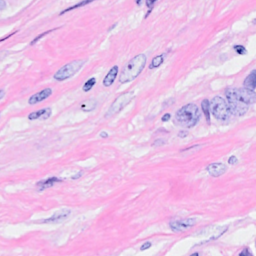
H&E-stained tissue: Breast